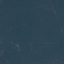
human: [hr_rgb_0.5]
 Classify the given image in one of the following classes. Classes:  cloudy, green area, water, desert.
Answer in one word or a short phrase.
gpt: green area